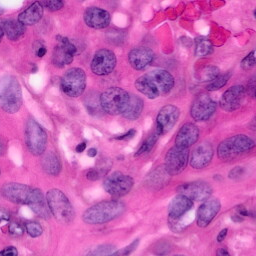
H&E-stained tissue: Pancreatic